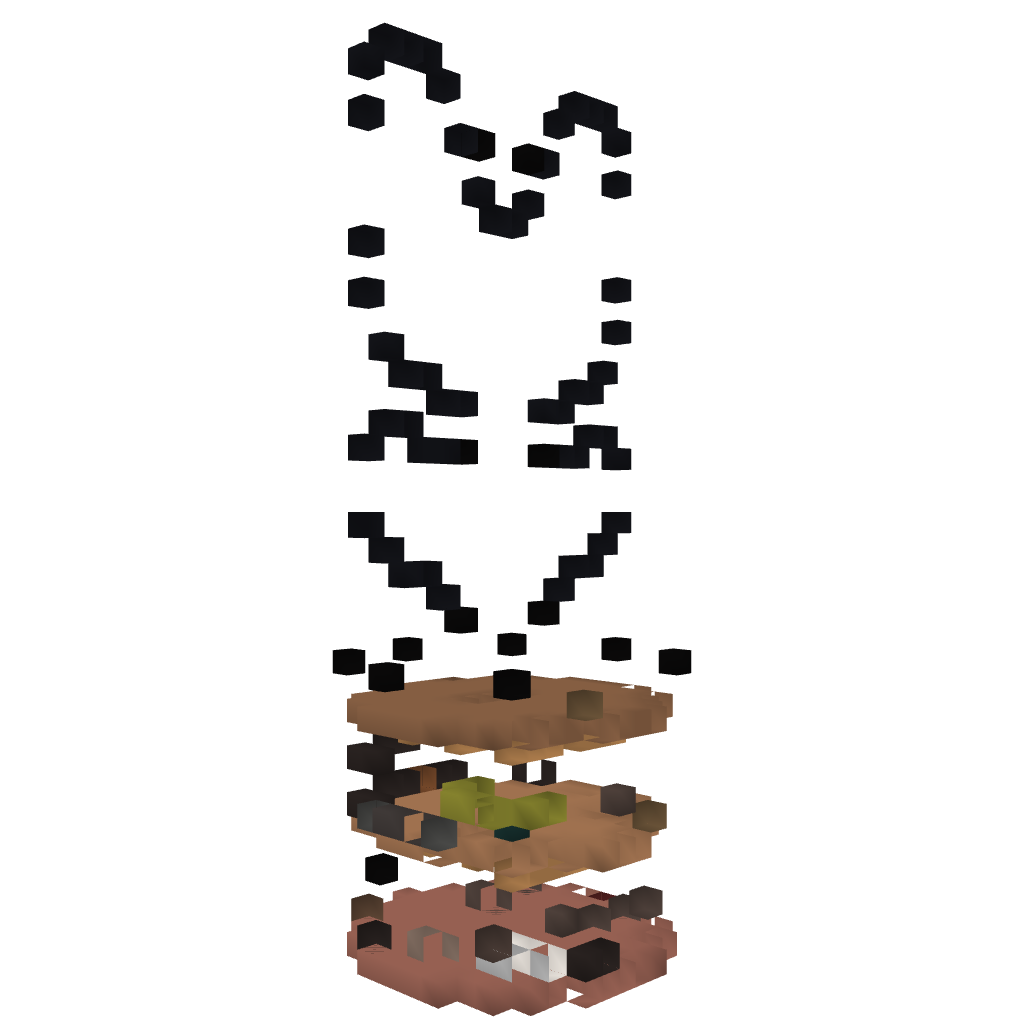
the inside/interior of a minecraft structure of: Mario Flower Home